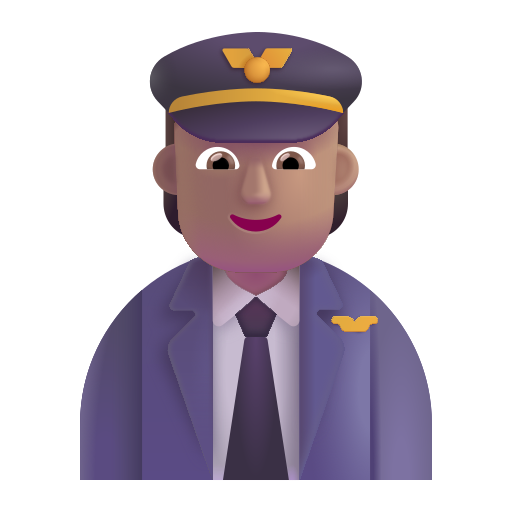
pilot color